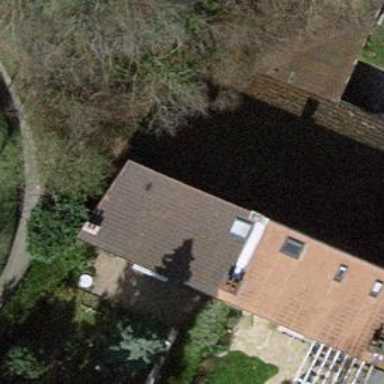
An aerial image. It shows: Terrace building.